Question: I have a question about Java algorithm of one program. I want to write an android program that provides information about "bus route". Program is worked that user selects one bus station(A station) and program says to user "take the bus number 4,and take off B station.And take the bus number 8 then take off C station." Anyone has an idea about that programs algorithm? What can I use for saving each bus route? 'Queue', 'stack' or someting like that? Can I use 'BFS' or 'DFS' algorithm for shortest bus route path?
'Purpose of program;' How can user finds the transportation route with using Bus. (Bus number 4 does not go to the station 8 directly,user needs transfer to station B)
'I need to know ;' Which data structure and which shortest path algorithm do I use.

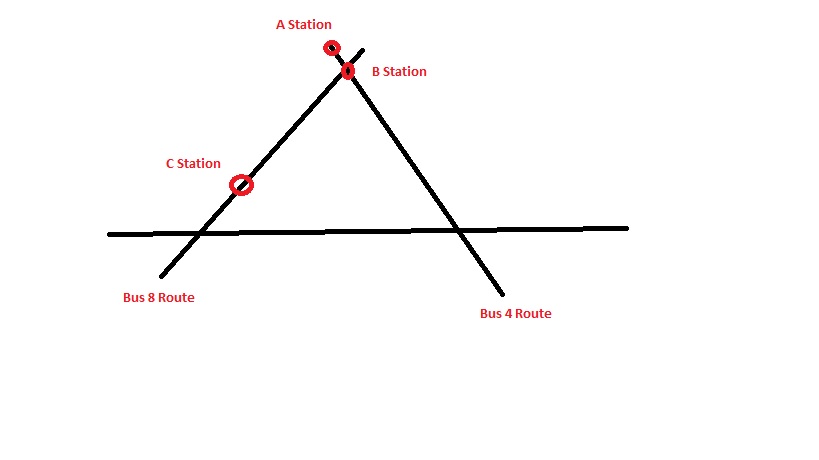
Answer: <URL>
The place in code where the vertex are initialized, you initialize all your bus routes.
In place where adjacency matrix is defined, for each of your stop initialize with stops where buses are available. Now run the algorithm. You might keep additional info along each edge such as possible bus numbers.